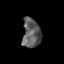
Tissue: prostate
Cell type: T cells
Senescence score: 0.9108
Nuclear area (px): 529
Mean DAPI intensity: 91.681